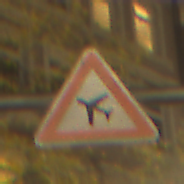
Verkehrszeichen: FlugbetriebRechts
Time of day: Night
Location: Outdoor (Urban)
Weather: Clear
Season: NotSpecified
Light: Artificial